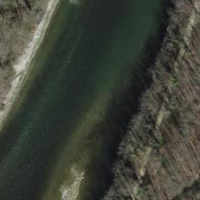
EUNIS habitat code: 15
Species observed at this site:
Fulica atra